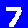
Digit: 7